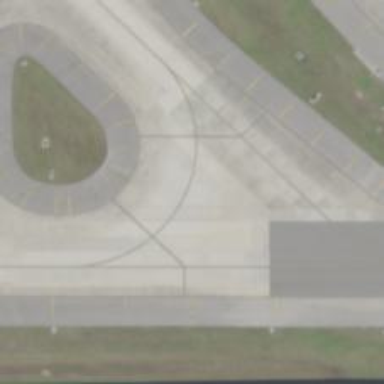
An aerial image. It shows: View of taxiway at the airport.